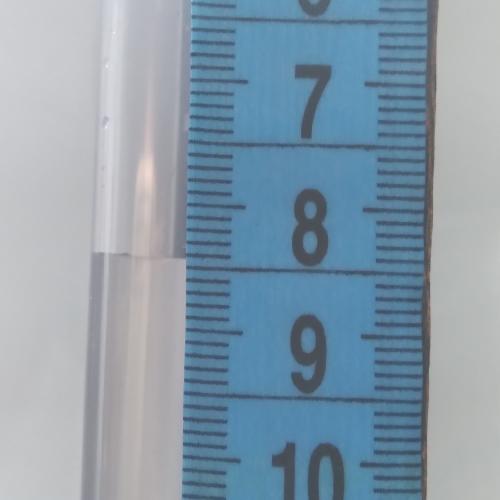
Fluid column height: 8.4 cm